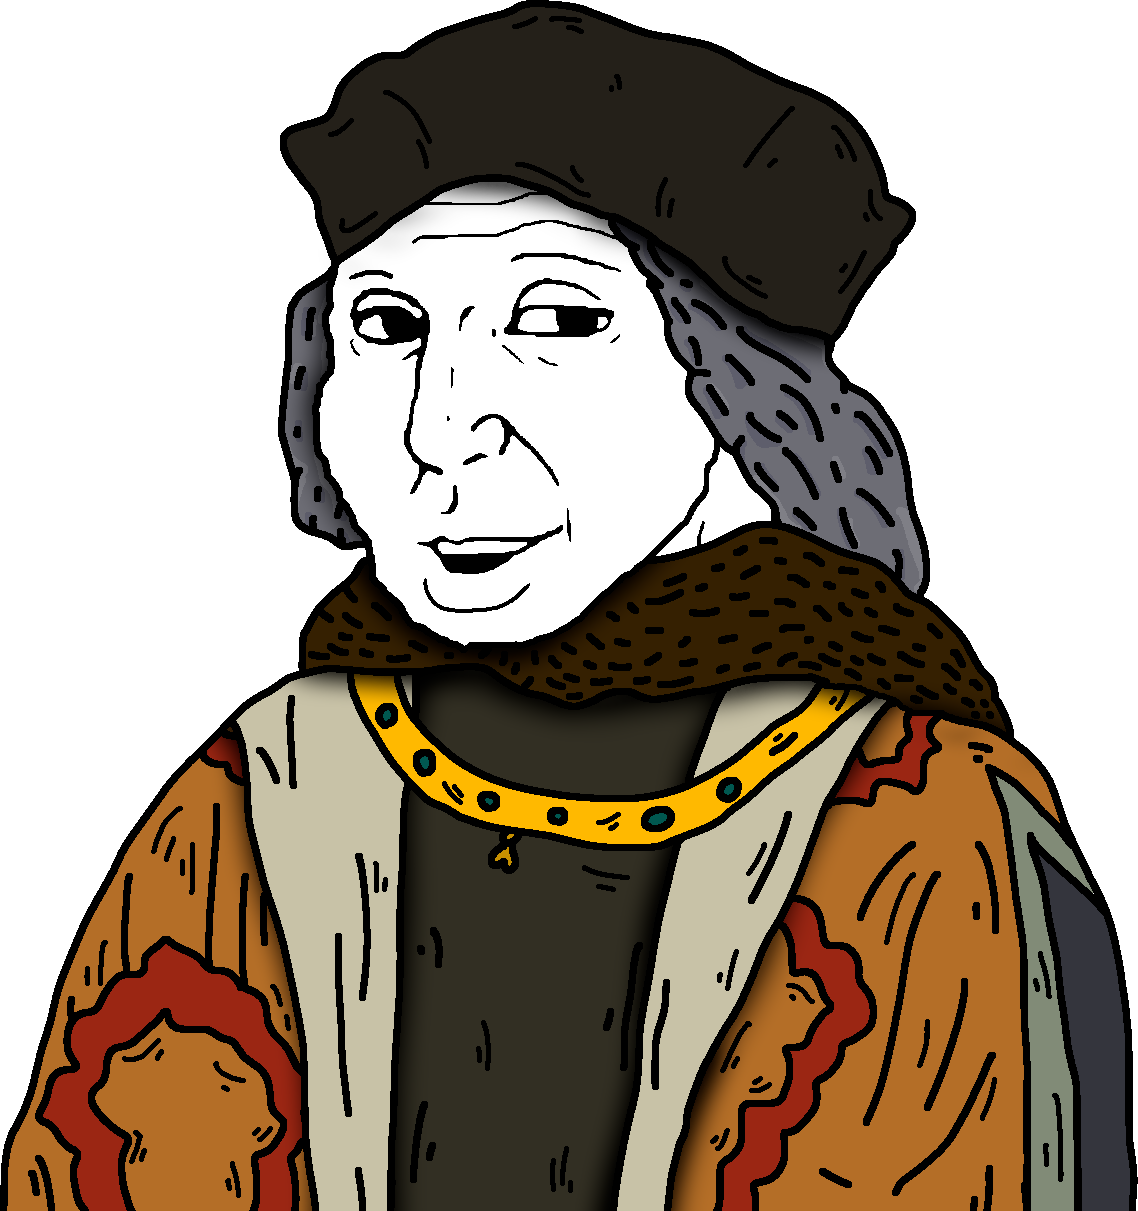
Label: 5_Groomer